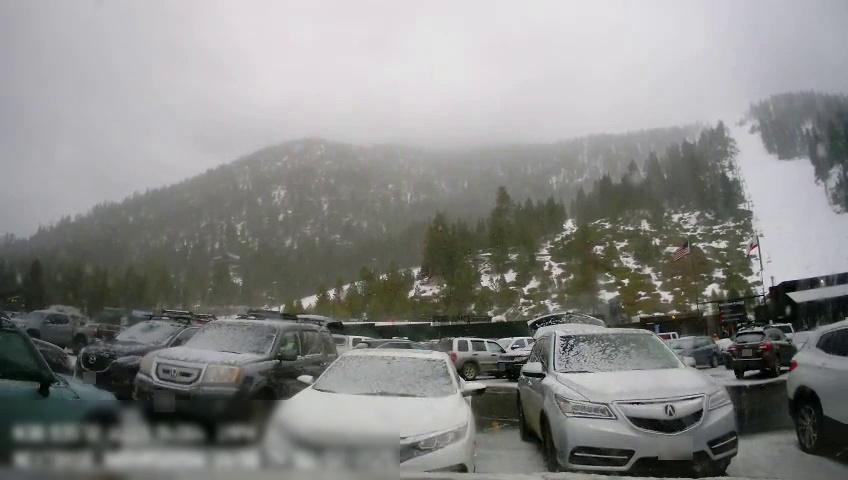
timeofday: Day
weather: Snowy
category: Vehicles | SUV
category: Vehicles | Truck
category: Vehicles | SUV
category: Vehicles | Car
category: Vehicles | SUV
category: Vehicles | SUV
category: Vehicles | SUV
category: Vehicles | SUV
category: Vehicles | Truck
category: Vehicles | Truck
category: Vehicles | SUV
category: Vehicles | SUV
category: Vehicles | SUV
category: Vehicles | Car
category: Vehicles | Car
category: Vehicles | SUV
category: Drivable Space